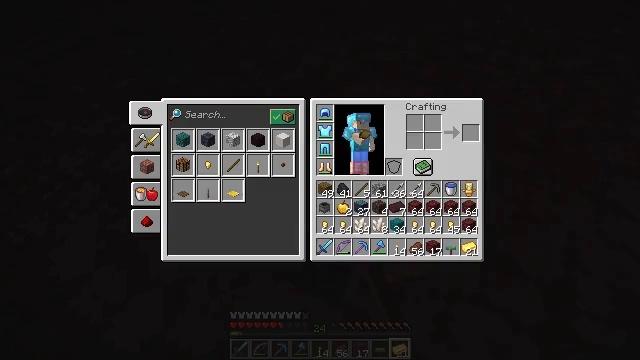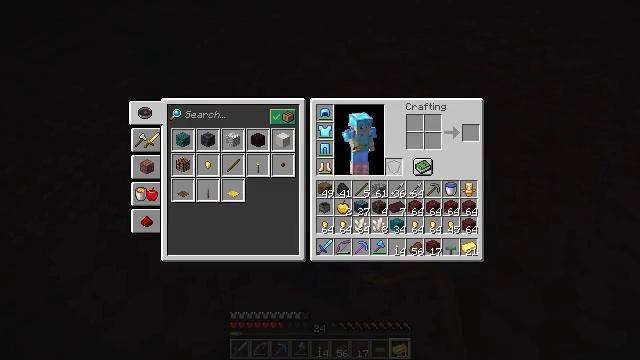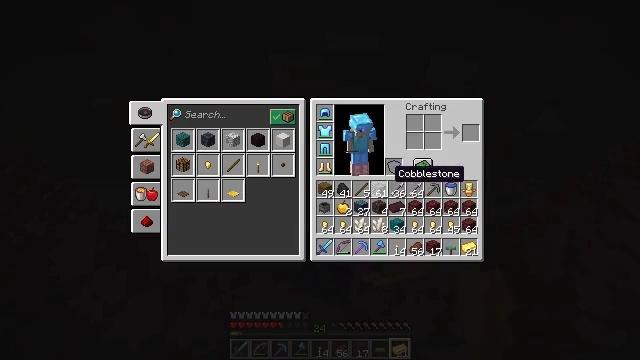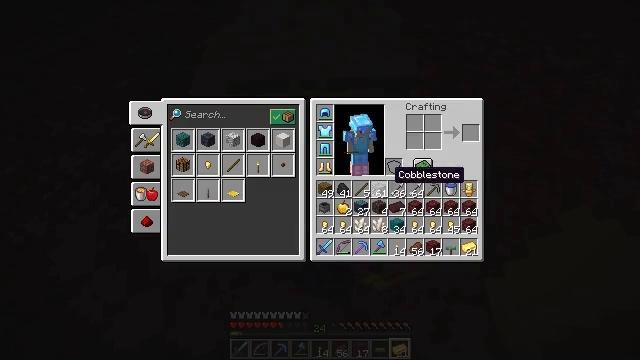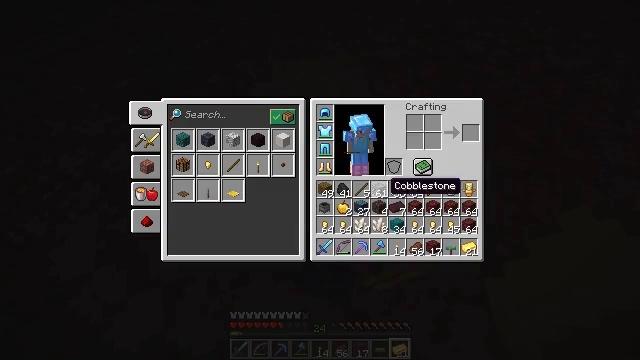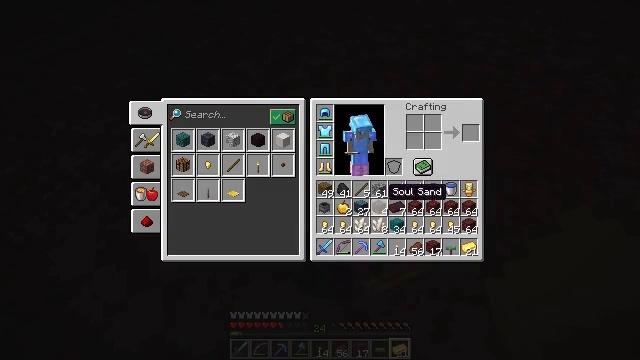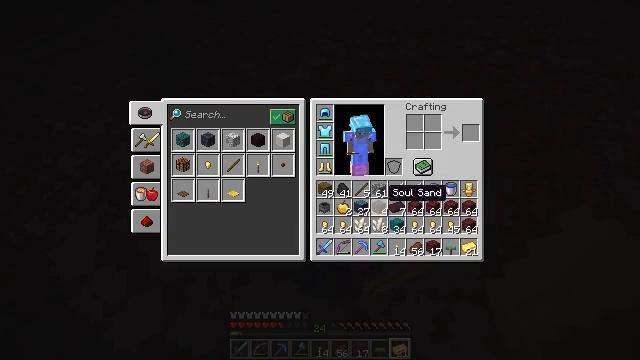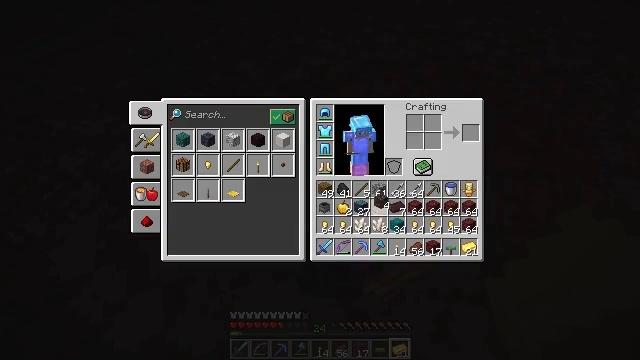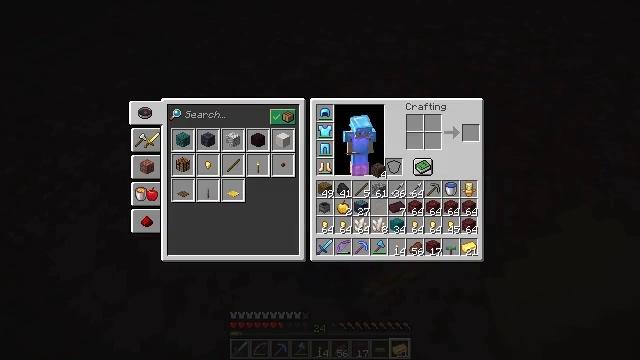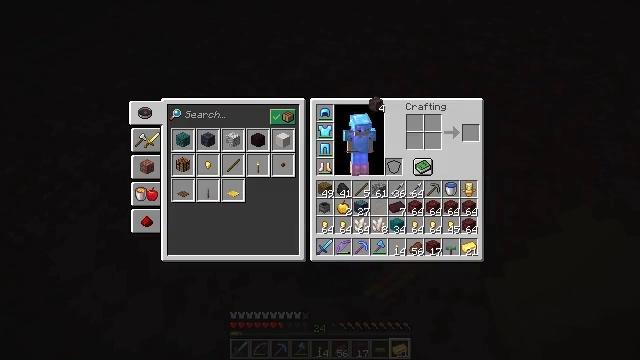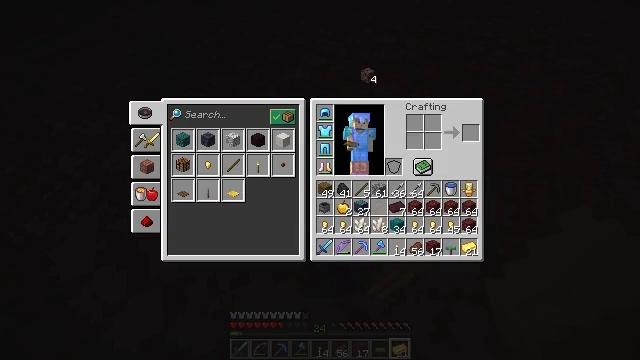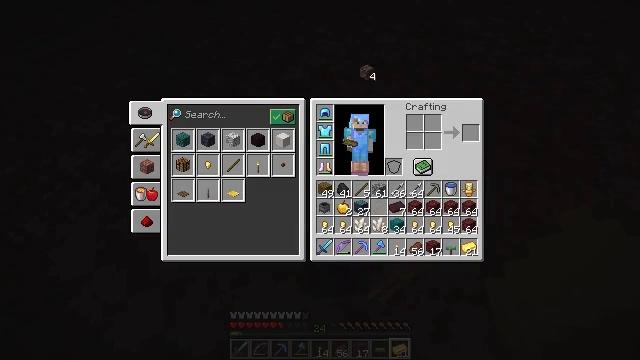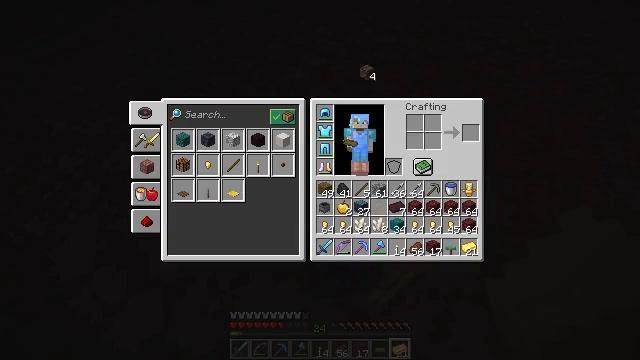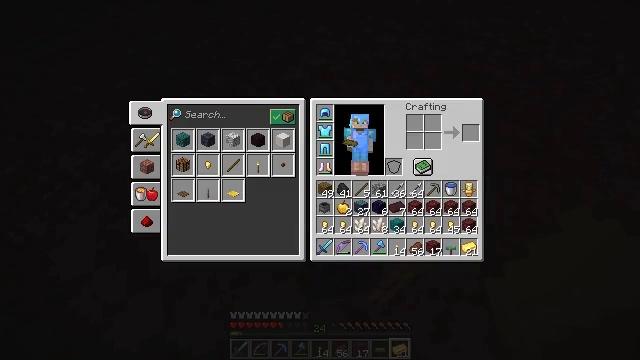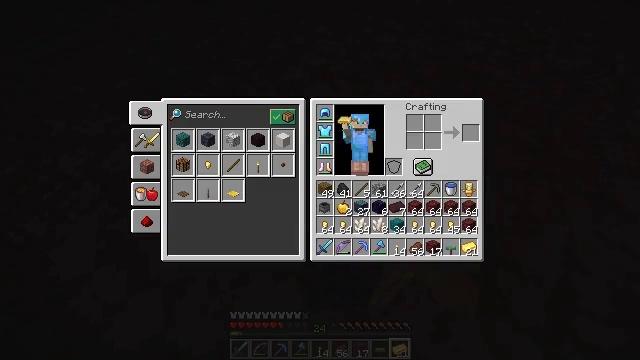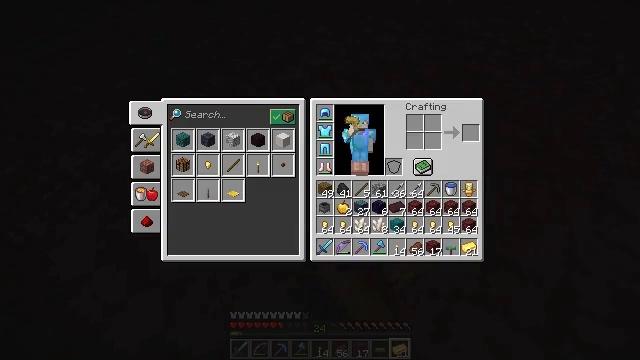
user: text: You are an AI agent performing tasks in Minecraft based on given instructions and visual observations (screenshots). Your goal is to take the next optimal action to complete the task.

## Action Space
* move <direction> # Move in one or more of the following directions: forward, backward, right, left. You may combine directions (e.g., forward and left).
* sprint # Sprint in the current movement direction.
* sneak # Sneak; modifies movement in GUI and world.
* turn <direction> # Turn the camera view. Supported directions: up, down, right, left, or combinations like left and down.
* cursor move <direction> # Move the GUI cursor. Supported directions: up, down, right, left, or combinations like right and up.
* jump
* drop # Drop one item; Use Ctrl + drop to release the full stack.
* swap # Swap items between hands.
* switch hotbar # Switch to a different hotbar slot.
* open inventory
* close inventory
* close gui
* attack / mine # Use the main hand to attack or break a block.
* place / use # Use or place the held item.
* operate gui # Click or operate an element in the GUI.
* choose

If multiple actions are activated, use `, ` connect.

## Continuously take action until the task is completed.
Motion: motion action
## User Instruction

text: Remove a soul sand from the inventory.
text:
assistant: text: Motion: cursor move down, open gui
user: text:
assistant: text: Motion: cursor move down
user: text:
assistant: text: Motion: no_op
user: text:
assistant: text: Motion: cursor move down
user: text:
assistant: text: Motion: no_op
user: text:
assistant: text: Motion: no_op
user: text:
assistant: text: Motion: operate gui
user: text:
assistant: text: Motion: cursor move up
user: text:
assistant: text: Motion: cursor move up
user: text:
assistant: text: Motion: cursor move left and up
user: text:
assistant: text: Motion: operate gui
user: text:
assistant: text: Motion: operate gui
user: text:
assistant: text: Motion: no_op
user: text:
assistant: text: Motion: no_op
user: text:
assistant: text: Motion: no_op
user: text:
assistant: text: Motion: no_op
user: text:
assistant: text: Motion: no_op
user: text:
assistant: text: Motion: no_op